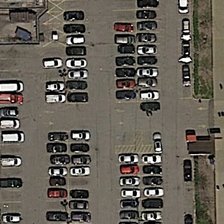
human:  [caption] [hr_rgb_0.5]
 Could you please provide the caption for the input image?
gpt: many cars are parked in a parking lot .

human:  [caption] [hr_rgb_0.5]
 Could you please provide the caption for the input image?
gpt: many cars are parked in a parking lot .

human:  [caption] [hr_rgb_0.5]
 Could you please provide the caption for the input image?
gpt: many cars are parked in a parking lot .

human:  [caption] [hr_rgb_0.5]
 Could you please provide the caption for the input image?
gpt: many cars are parked in a parking lot .

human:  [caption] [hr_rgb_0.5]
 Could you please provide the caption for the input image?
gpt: many cars are parked in a parking lot .